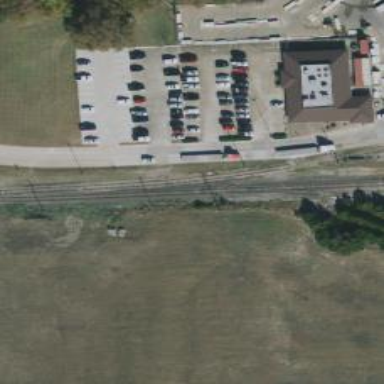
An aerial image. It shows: Abandoned railway yard.